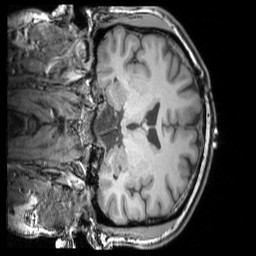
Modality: T1w
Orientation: coronal
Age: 44
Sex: male
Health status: ill
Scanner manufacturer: siemens
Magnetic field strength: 3 T
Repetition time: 1.75 s
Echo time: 0.00418 s